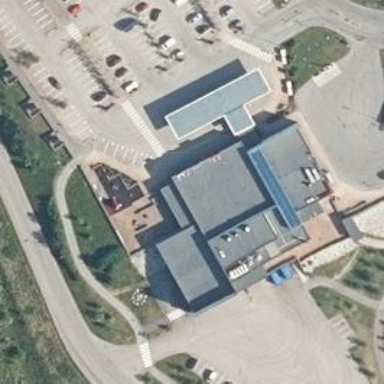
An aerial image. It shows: Pharmacy providing healthcare services.